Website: apple
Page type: customer-info-address
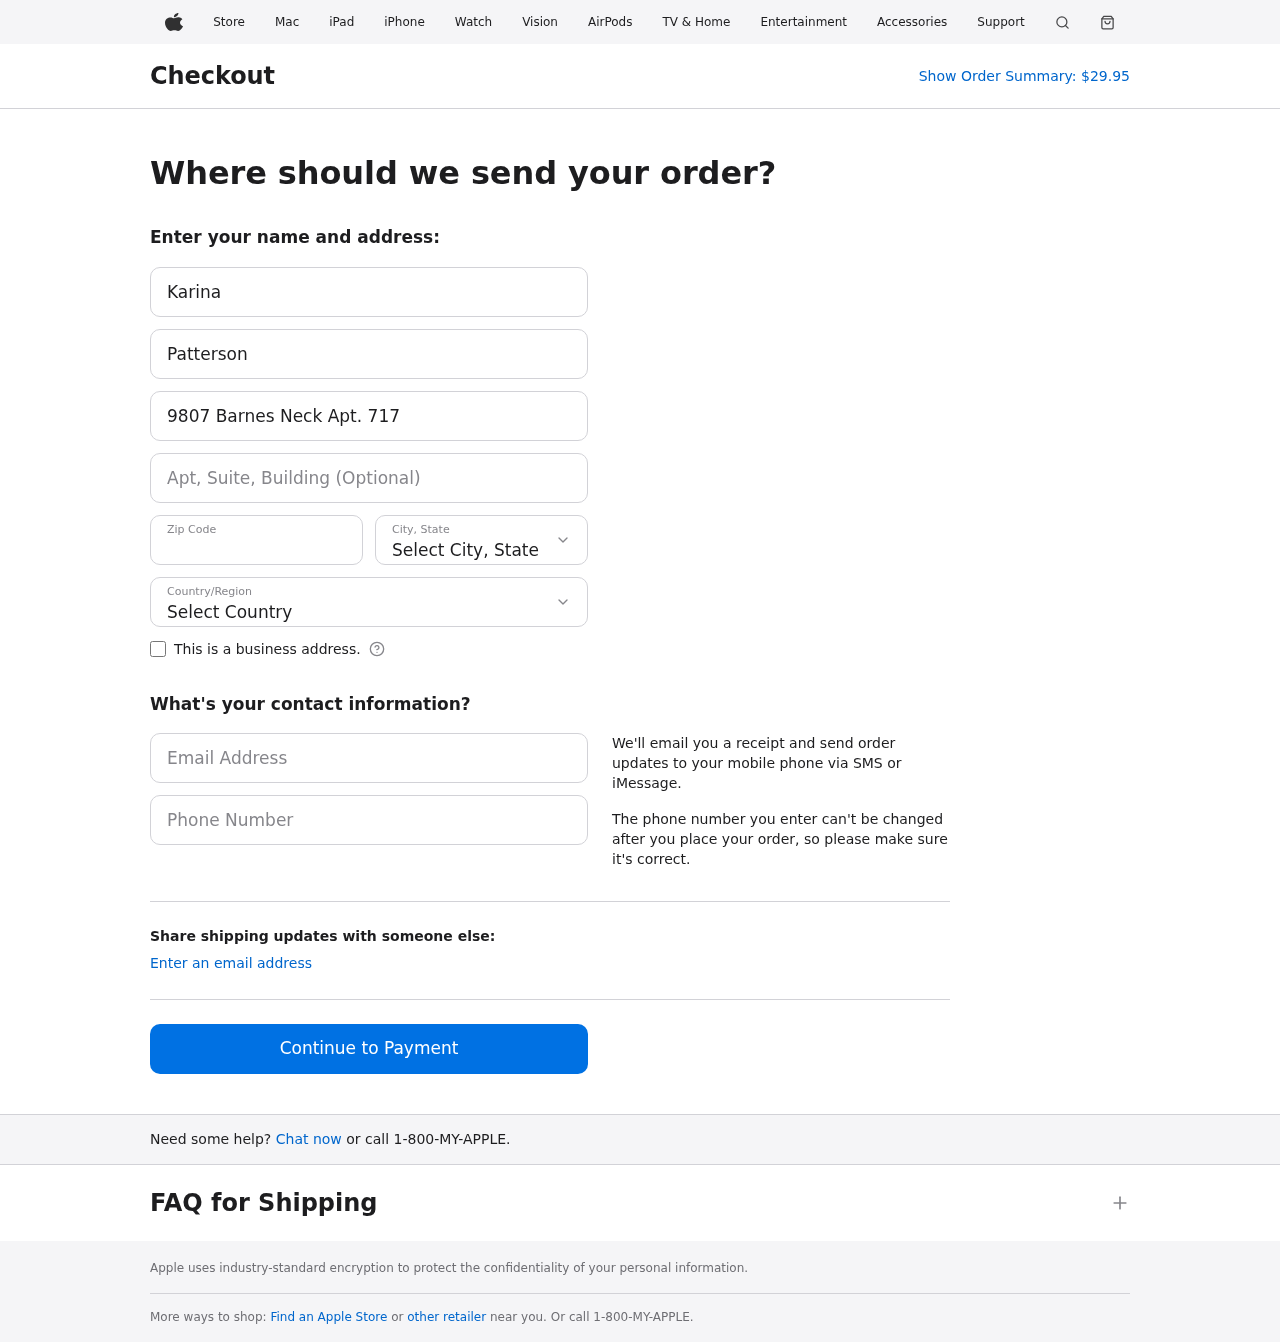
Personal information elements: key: PII_CITY_STATE
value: New Desiree, MD
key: PII_COUNTRY
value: United States
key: PII_EMAIL
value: karinapatterson@yahoo.com
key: PII_FIRSTNAME
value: Karina
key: PII_LASTNAME
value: Patterson
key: PII_PHONE
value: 6143828785
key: PII_POSTCODE
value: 31486
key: PII_STREET
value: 9807 Barnes Neck Apt. 717
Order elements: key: ORDER_TOTAL
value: $29.95